Question:
i want to post Form Data like that.
what should i prepare for sending image file data?
i have Uri, type, filename, size.
then will use fetch for it.
Content-type in header is 'multipart/formdata'
thanks for helping
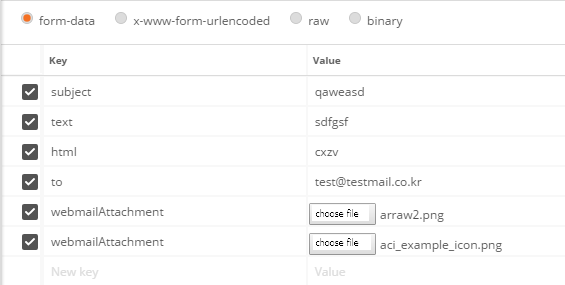
Answer: You should have an upload function, which should look like this:
'''
upload(url, data) {
let options = {
headers: {
'Content-Type': 'multipart/form-data'
},
method: 'POST'
};
options.body = new FormData();
for (let key in data) {
options.body.append(key, data[key]);
}
return fetch(requestUrl, options)
.then(response => {
return response.json()
.then(responseJson => {
//You put some checks here
return responseJson;
});
});
}
'''
And you call it this way, sending the image blob path:
'''
this.upload('http://exampleurl.com/someApiCall', {
file: {
uri: image.path,
type: image.mime,
name: image.name,
}
}).then(r => {
//do something with 'r'
});
'''